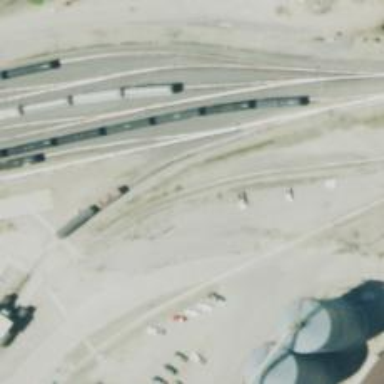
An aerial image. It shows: Railway spur service.